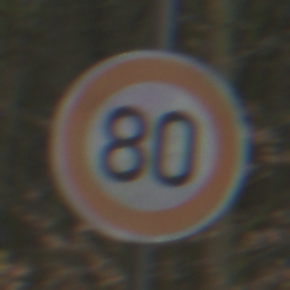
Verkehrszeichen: Geschwindigkeit80
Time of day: Midday
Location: Outdoor (Nature)
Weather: Overcast
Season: NotSpecified
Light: Natural